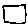
Label: square